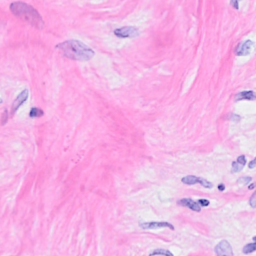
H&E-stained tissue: Breast